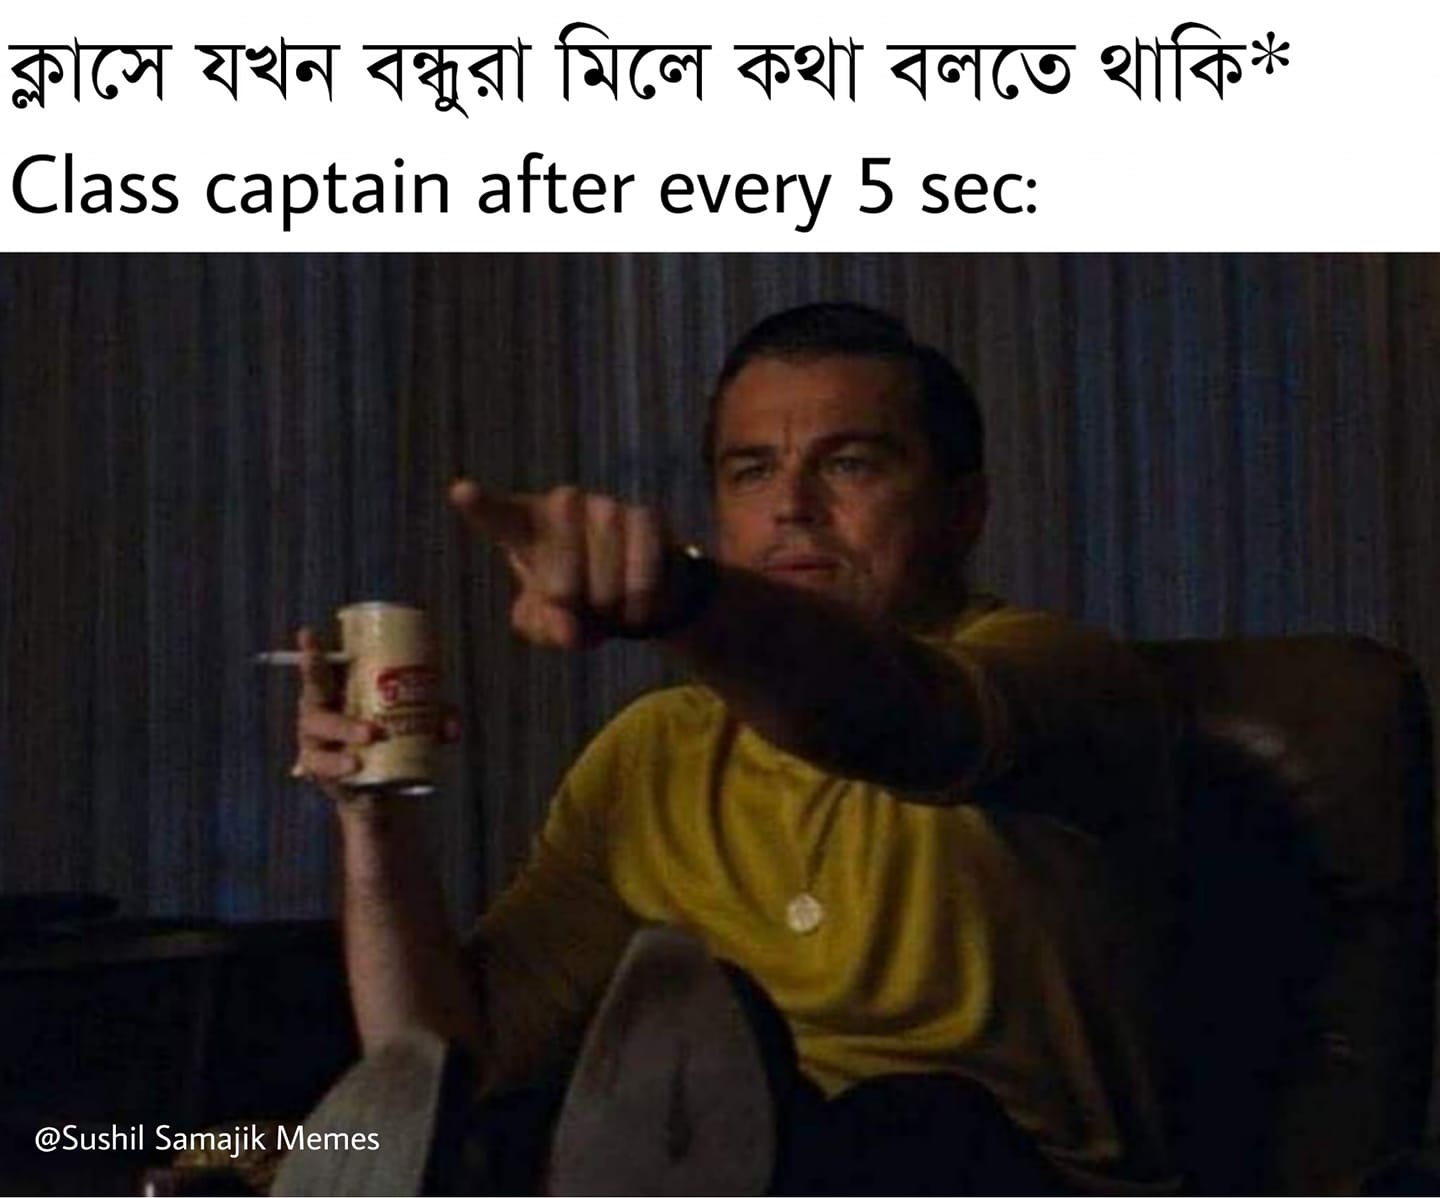
Caption: ক্লাসে যখন  বন্ধুরা  মিলে কথা বলতে থাকি*     Class captain after every 5 sec:
Label: non-hate